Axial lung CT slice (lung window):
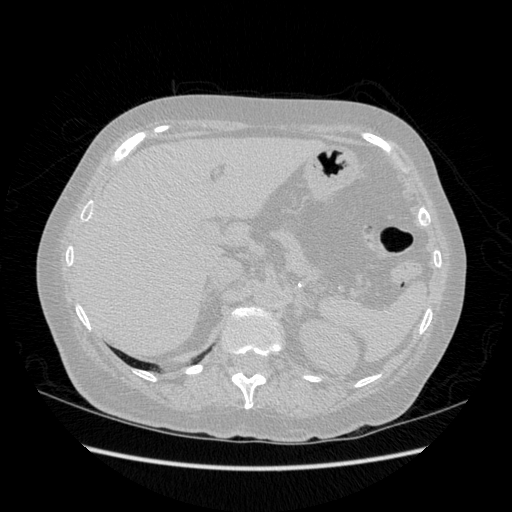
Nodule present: no